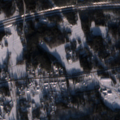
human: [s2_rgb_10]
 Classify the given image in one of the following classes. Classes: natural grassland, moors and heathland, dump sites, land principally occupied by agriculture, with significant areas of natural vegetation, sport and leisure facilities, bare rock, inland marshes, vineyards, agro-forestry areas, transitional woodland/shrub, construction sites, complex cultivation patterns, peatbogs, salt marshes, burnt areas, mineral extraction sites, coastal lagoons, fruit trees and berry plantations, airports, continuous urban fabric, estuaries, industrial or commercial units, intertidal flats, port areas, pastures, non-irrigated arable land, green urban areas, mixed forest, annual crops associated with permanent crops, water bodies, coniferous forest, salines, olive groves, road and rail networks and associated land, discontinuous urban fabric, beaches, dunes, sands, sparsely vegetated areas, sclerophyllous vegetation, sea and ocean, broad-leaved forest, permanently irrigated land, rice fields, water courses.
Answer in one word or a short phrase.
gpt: discontinuous urban fabric, industrial or commercial units, coniferous forest, mixed forest